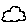
Label: cloud